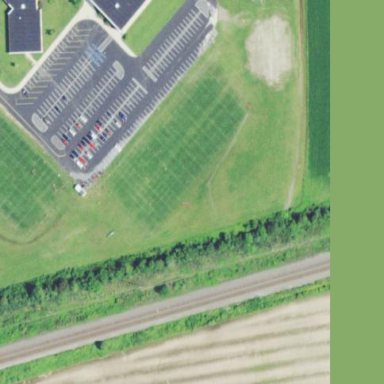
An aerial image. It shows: Soccer pitch with grass surface for leisure and sports.